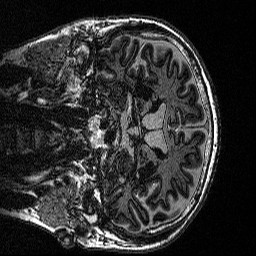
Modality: MP2RAGE
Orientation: coronal
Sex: male
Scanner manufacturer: siemens
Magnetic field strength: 3 T
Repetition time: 5 s
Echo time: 0.00292 s